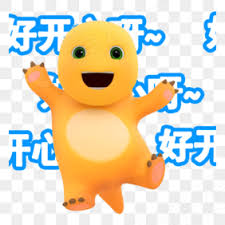
Label: nailong